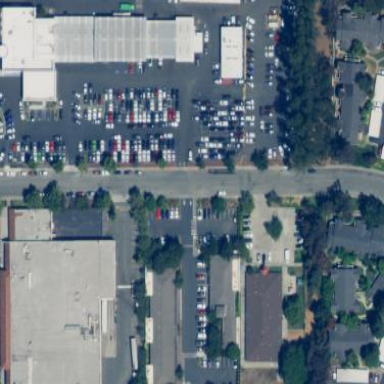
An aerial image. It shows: Commercial area.